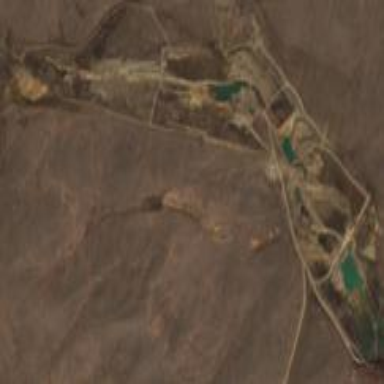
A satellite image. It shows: Quarry area.